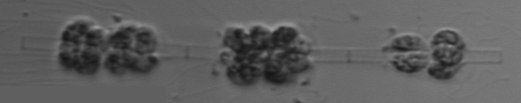
Label: Leptocylindrus_mediterraneus